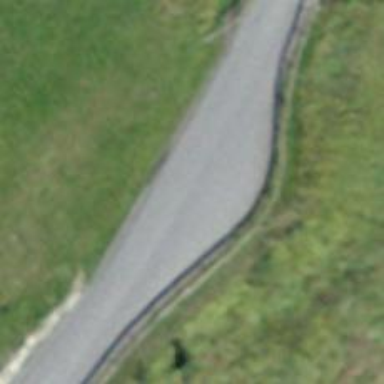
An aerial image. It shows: Passing place on the road.